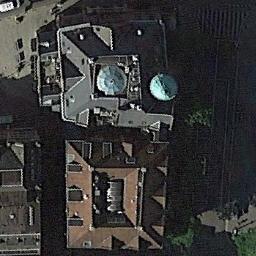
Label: church